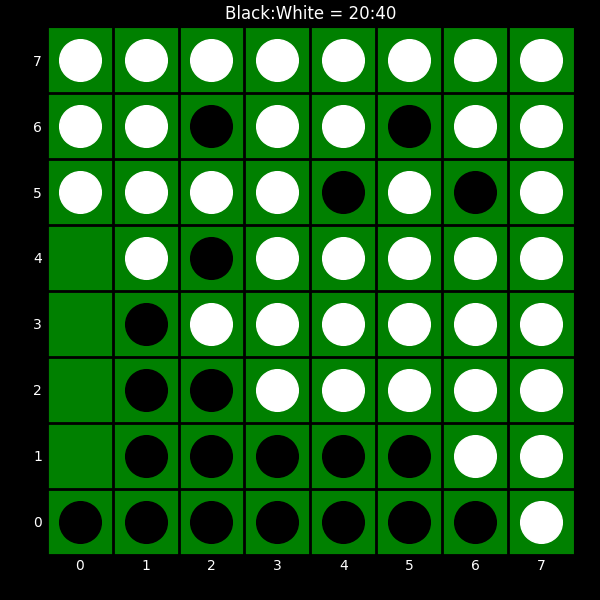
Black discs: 20
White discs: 40